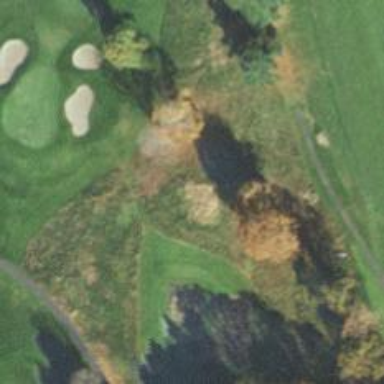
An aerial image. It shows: Pathway for golfing.